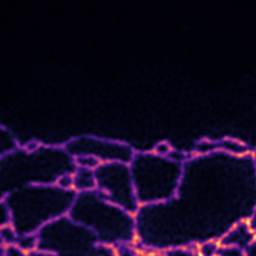
Label: Super-resolution ER image